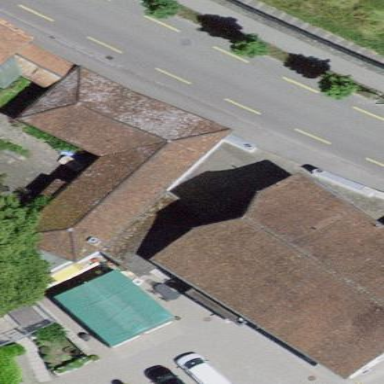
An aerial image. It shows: Building with hipped roof made of roof tiles.